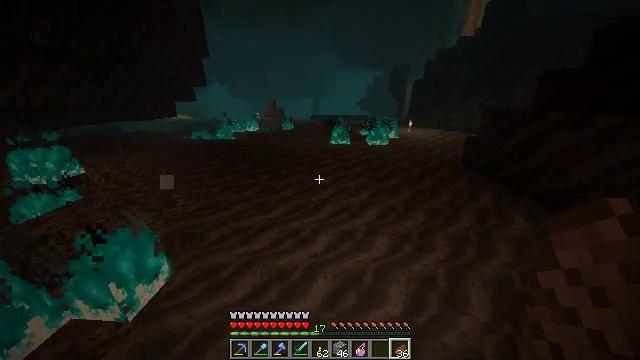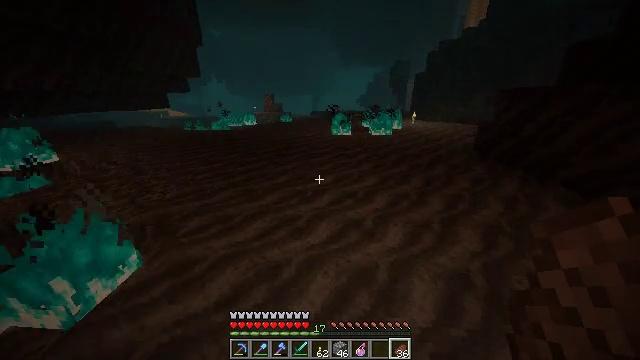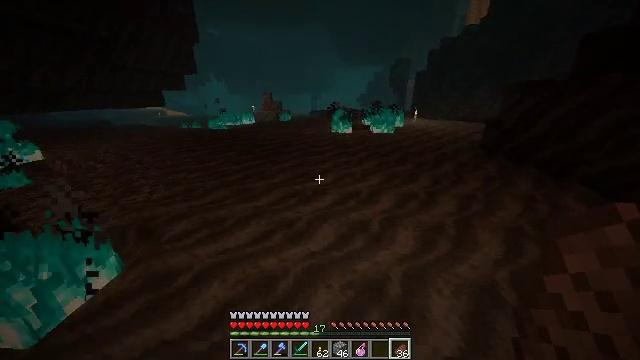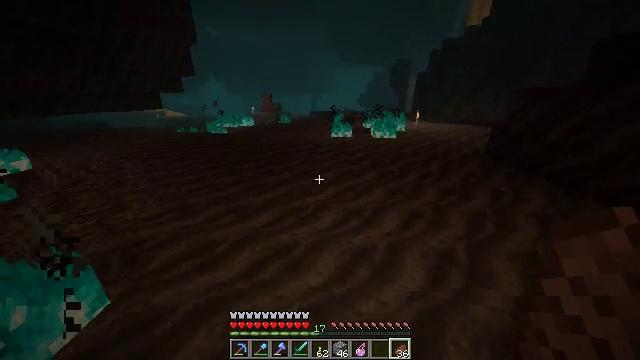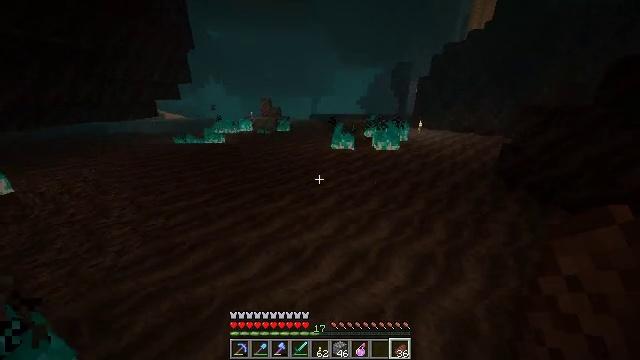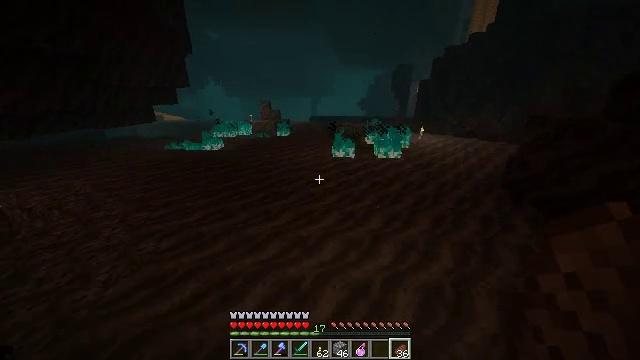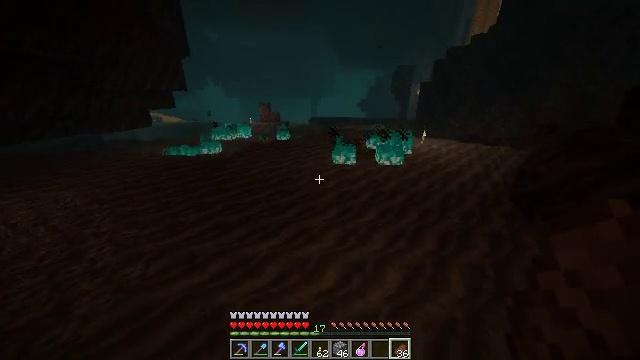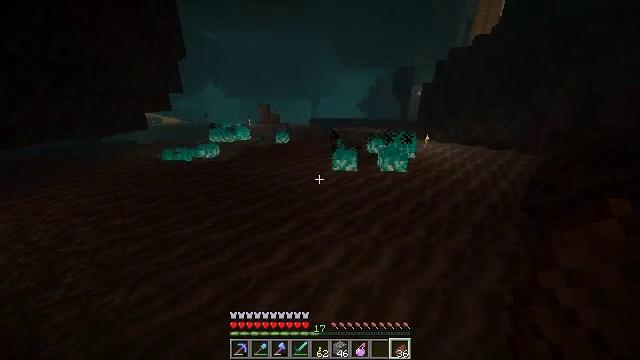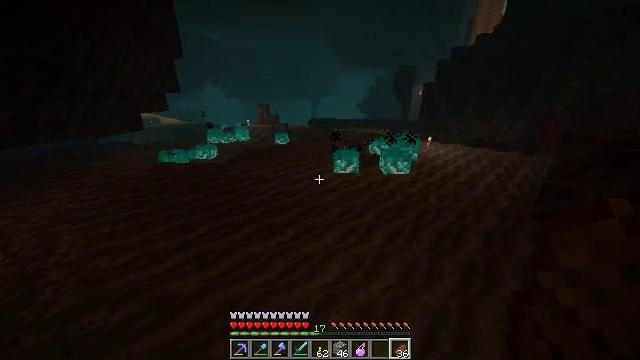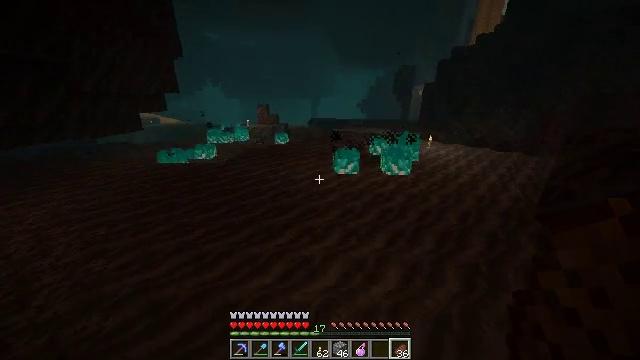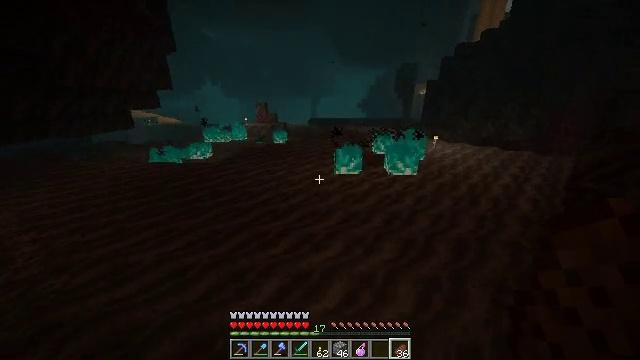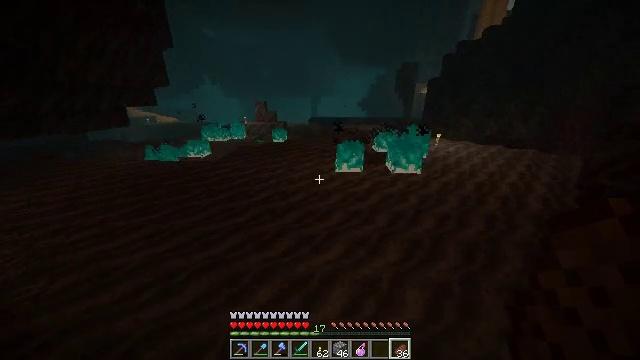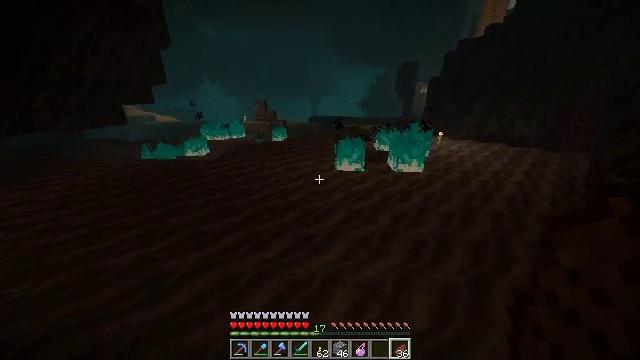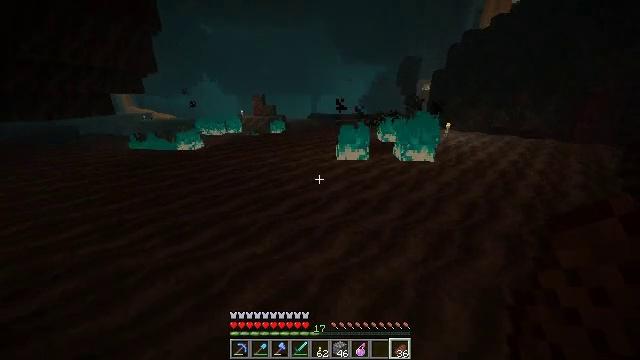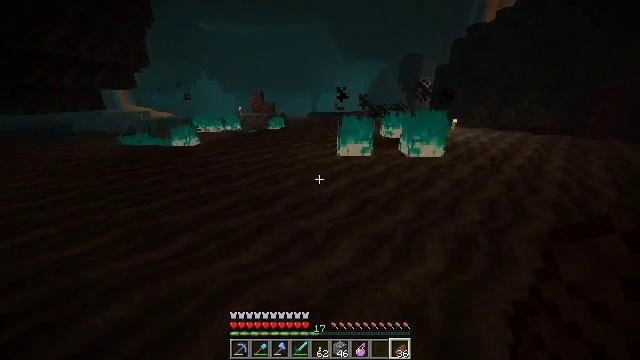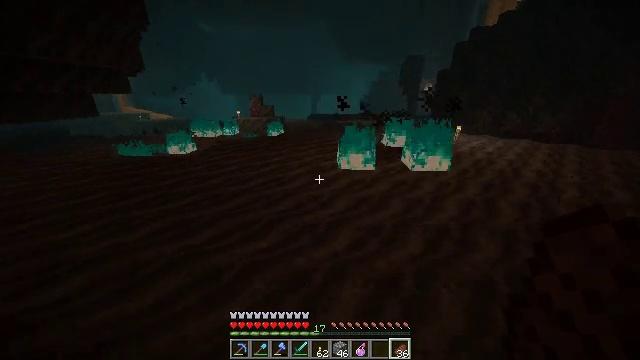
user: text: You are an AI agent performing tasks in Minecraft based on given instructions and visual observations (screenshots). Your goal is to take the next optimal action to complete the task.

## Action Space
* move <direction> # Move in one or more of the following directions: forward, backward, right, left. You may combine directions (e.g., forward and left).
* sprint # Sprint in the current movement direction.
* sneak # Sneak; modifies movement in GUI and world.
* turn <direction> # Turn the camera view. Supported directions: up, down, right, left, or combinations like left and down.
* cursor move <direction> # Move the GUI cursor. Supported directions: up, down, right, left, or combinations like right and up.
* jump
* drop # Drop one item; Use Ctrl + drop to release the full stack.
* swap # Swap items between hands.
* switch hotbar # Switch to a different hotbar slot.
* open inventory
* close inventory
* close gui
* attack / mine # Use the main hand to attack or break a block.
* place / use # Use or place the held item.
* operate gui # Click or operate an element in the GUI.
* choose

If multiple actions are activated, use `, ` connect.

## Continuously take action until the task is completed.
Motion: motion action
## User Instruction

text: Attack the soul fire to put it out.
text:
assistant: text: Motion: move forward, sprint, jump
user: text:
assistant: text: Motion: move forward, sprint, jump
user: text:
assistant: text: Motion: move forward, sprint, jump
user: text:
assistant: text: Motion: move forward, sprint, jump
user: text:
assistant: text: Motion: move forward, sprint, jump
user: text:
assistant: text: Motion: move forward, sprint, jump
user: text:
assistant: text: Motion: move forward, sprint, jump
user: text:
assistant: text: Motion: move forward, sprint, jump
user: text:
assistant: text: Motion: move forward, sprint, jump
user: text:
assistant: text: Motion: move forward, sprint, jump
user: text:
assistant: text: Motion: move forward, sprint, jump
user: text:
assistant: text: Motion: move forward, sprint, jump
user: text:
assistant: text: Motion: move forward, sprint, jump
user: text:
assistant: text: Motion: move forward, sprint, jump
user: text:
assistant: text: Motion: move forward, sprint, jump
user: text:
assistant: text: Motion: move forward, sprint, jump
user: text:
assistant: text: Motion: move forward and move left, sprint, jump
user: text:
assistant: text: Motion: move forward and move left, sprint, turn down, jump
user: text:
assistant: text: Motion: move forward and move left, sprint, jump
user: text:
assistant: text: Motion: move forward and move left, sprint, jump
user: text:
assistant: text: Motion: move forward and move left, sprint, jump
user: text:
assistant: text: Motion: move forward and move left, sprint, jump
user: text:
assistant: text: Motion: move forward and move left, sprint, jump
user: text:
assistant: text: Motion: move forward, sprint, jump
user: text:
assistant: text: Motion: move forward, sprint, jump
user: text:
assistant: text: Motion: move forward, sprint, jump
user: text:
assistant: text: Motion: move forward, sprint, jump
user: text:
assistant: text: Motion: move forward, sprint, jump
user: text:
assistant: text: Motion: move forward, sprint, jump
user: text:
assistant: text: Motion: move forward, sprint, jump